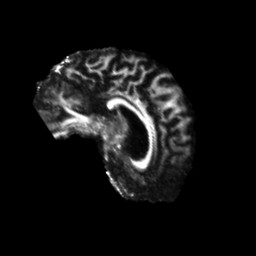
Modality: FA
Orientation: sagittal
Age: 54
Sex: male
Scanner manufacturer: siemens
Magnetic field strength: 3 T
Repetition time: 5.25 s
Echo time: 0.08 s